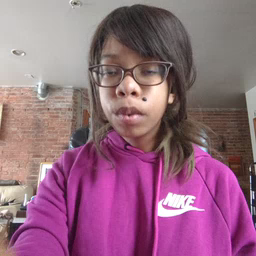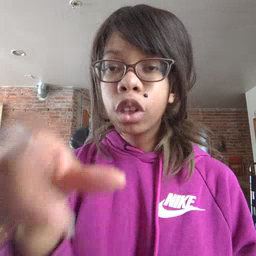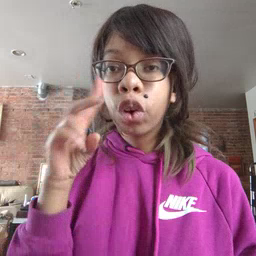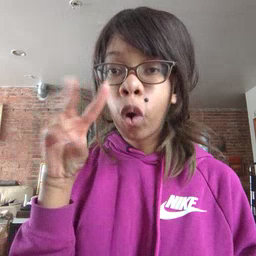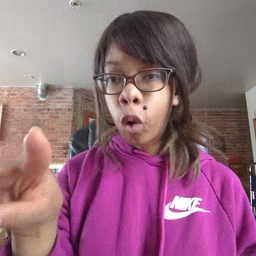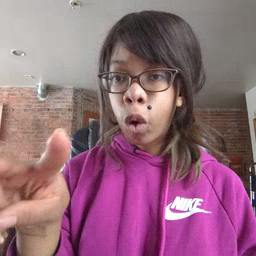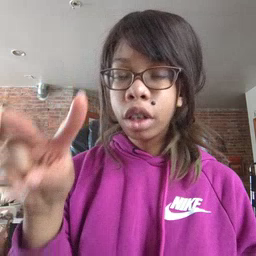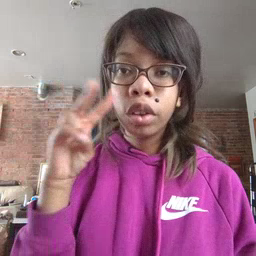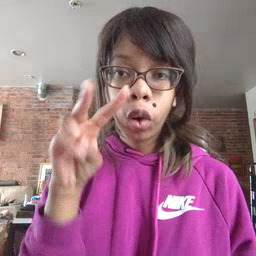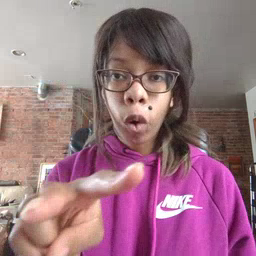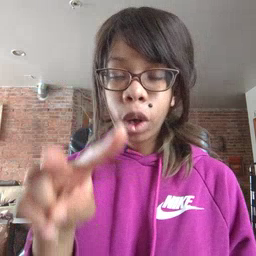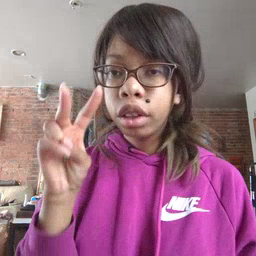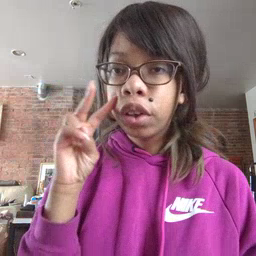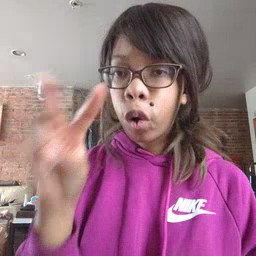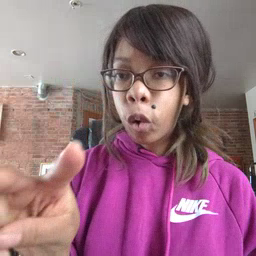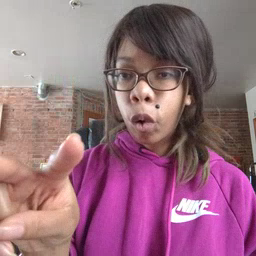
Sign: look